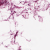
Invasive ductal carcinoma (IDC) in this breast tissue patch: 0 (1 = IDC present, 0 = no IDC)